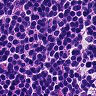
Metastatic tissue present: no